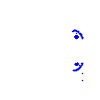
Particle: pion